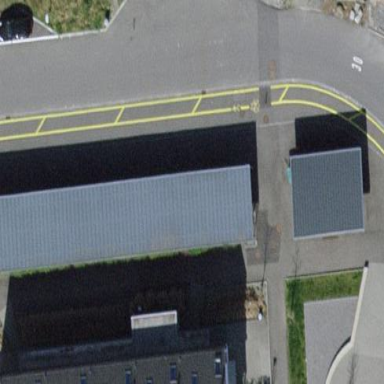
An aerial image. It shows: Carport structure.